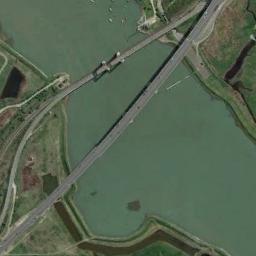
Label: bridge